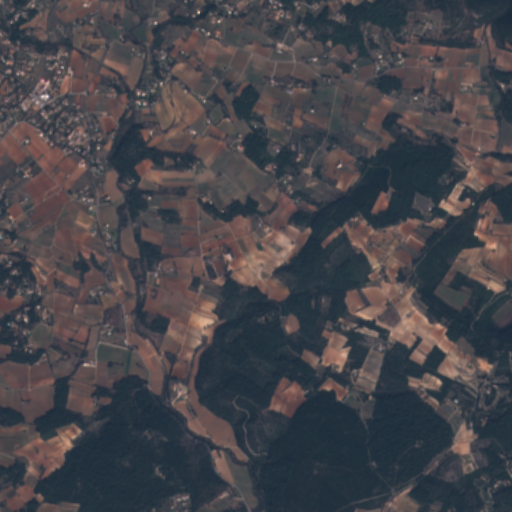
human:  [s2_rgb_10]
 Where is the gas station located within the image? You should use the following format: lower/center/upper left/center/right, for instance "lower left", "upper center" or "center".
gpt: The gas station is located in the upper left of the image.
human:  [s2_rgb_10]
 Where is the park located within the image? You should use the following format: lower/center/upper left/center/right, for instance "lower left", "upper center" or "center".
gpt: The park is located in the upper left of the image.
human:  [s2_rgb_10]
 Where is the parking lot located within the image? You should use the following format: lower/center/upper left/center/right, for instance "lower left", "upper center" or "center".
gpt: The parking lot is located in the upper left of the image.
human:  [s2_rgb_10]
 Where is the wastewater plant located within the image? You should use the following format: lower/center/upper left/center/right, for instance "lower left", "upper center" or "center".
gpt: The wastewater plant is located in the center left of the image.
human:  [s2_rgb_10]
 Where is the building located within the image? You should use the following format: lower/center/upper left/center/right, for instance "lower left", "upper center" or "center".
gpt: There is no building in the image.